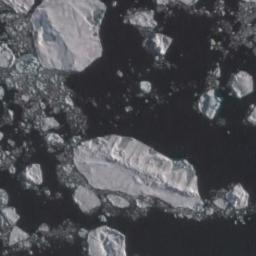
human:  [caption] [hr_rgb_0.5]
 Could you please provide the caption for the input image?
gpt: There are different shapes of sea ice .

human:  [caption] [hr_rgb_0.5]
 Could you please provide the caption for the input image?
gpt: Several large ice cubes of various sizes and surrounding small pieces of ice float on the deep blue sea .

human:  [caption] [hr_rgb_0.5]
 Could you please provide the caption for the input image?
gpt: Several large pieces of sea ice and a lot of small pieces of sea ice float in the deep blue sea .

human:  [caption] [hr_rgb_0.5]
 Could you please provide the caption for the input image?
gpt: There are many ice on the black sea .

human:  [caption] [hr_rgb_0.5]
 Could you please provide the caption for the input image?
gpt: There are many small pieces of sea ice and two larger ones .